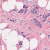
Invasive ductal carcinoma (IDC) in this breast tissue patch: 1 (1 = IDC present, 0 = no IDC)